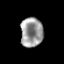
Tissue: prostate
Cell type: B cells
Senescence score: 0.2483
Nuclear area (px): 650
Mean DAPI intensity: 153.602